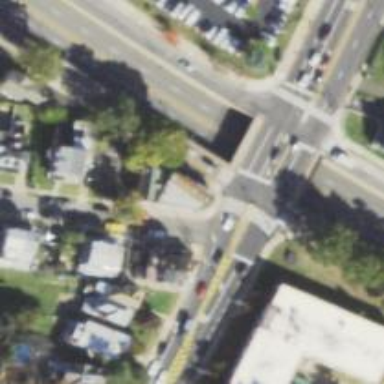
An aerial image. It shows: Unmarked road crossing.